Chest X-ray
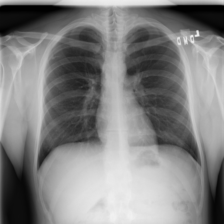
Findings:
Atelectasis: negative
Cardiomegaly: negative
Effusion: negative
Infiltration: negative
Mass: negative
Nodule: negative
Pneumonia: negative
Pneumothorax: negative
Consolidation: negative
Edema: negative
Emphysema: negative
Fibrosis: negative
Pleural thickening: negative
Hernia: negative